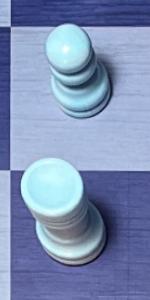
Label: Rook_White